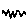
Label: zigzag